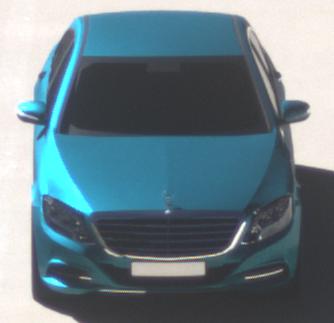
Make: Mercedes-Benz
Model: S 400 HYBRID
Detailed model: S-Class (222) Limousine
Model produced from: 2013/05
Model produced until: 2015/04
Doors: 4
Color: blue
Road condition: dry road
Daytime: morning or afternoon
Contrast: high contrast